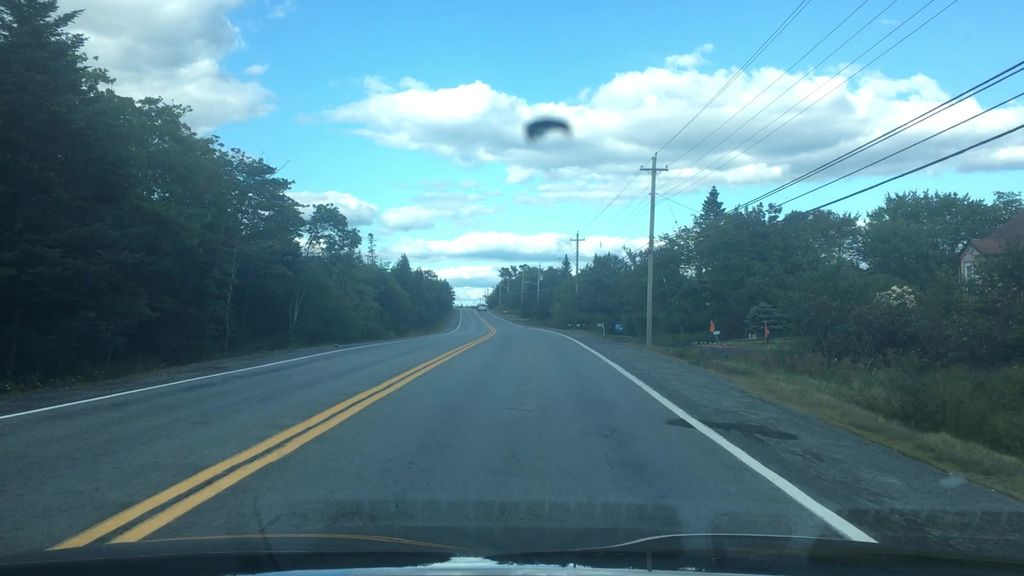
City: halifax